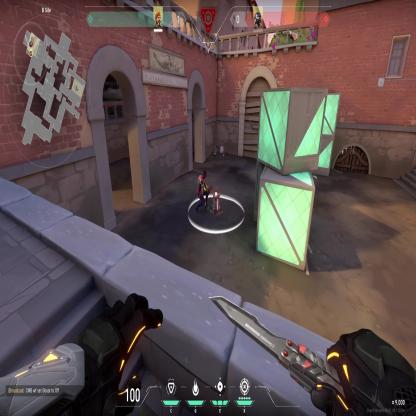
Label: planted spike ; enemy